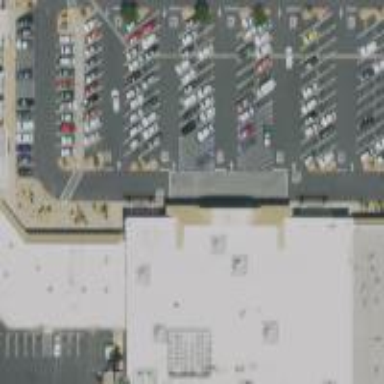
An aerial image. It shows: Supermarket located in building.